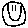
Label: smiley face